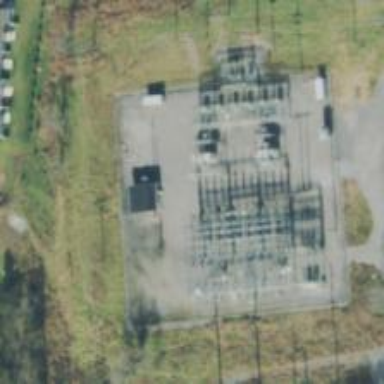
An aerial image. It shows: Outdoor distribution power substation.